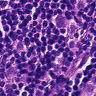
Metastatic tissue present: yes